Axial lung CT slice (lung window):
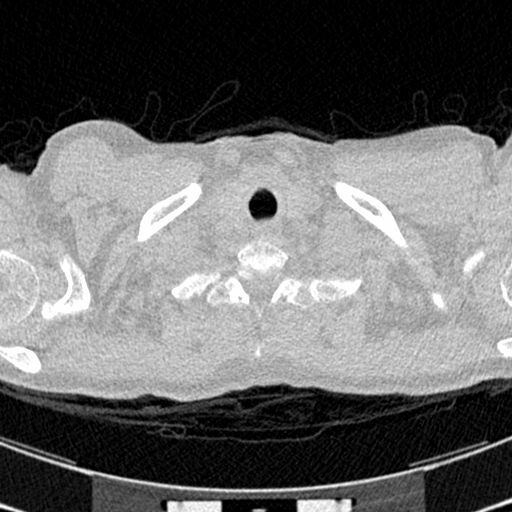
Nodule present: no